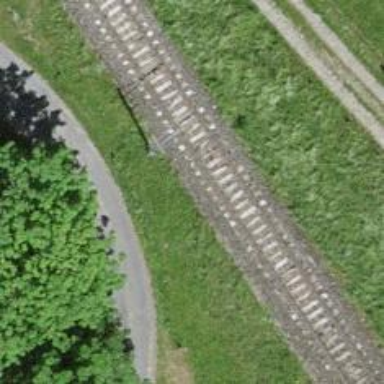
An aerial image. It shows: Single railway track with electrification through contact line.